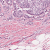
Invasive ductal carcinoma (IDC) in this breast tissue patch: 1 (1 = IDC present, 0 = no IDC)